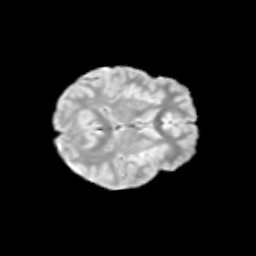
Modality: T2w
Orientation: axial
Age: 13
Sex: female
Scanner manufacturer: siemens
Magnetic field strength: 3 T
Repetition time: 3.8 s
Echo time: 0.07 s